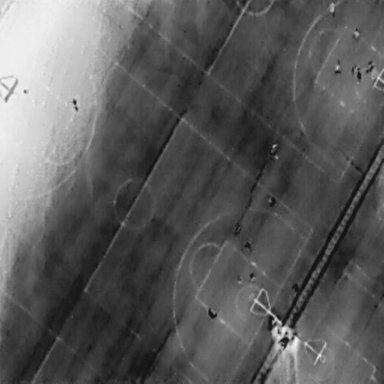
There are 18 People in the infrared image.